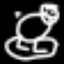
Label: frog